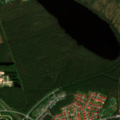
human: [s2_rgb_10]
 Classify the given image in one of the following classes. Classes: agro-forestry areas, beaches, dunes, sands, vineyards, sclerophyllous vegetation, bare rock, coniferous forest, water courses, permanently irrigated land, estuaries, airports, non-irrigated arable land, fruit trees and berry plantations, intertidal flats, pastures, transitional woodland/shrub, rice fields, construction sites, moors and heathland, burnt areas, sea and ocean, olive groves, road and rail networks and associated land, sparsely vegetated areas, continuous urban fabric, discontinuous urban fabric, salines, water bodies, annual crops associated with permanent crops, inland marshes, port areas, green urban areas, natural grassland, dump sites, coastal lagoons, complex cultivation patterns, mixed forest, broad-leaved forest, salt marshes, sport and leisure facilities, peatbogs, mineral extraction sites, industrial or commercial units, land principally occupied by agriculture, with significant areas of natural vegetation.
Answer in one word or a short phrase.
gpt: discontinuous urban fabric, coniferous forest, mixed forest, water bodies